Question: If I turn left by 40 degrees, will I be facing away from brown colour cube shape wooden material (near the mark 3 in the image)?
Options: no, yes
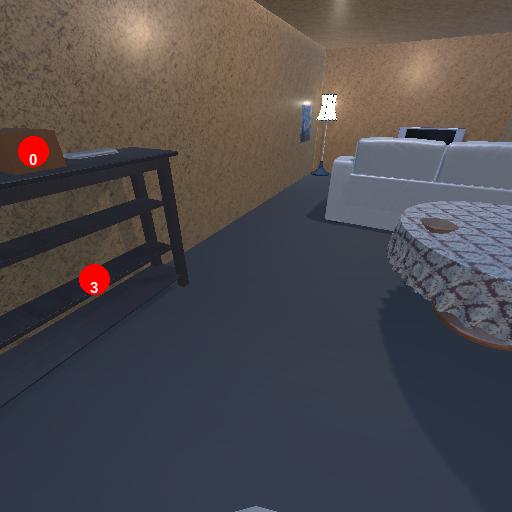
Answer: no